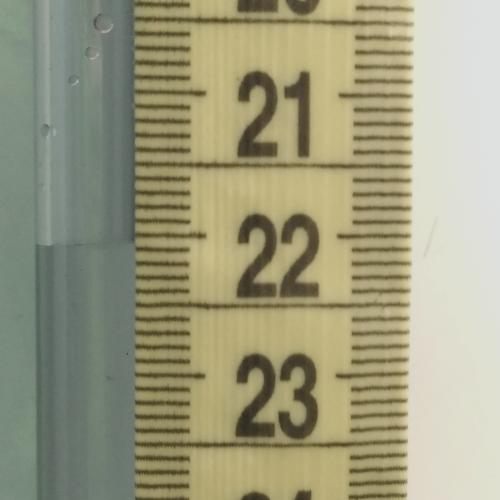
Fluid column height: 22.1 cm